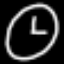
Label: clock